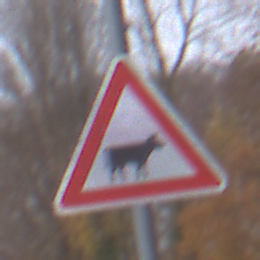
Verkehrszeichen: ViehtriebLinks
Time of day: MorningAfternoon
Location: Outdoor (Nature)
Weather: Overcast
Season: NotSpecified
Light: Natural